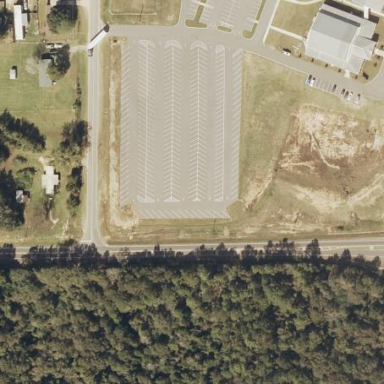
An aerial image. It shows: Parking area.